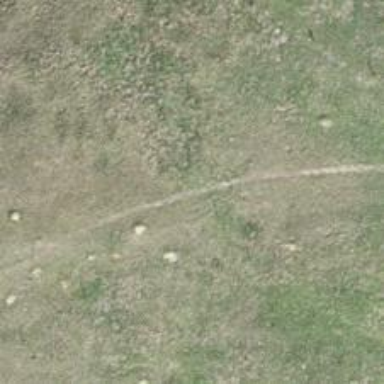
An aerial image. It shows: Path with grade 5 track type.